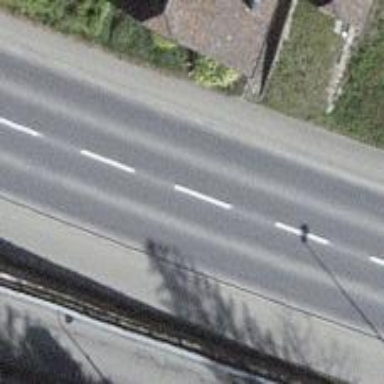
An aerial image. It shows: Primary highway with cycle track on the left.